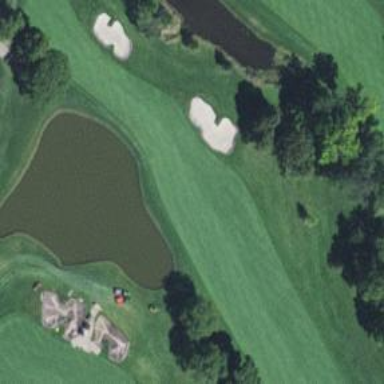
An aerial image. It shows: Golf hole.